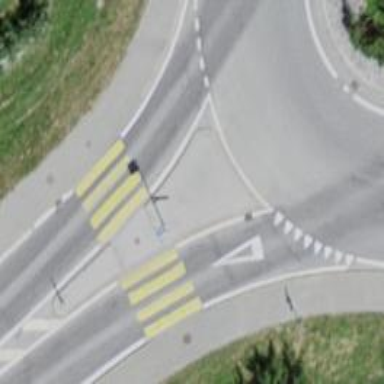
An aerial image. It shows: Zebra crossing with central island. The crossing is marked and uncontrolled.